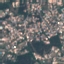
Label: Residential